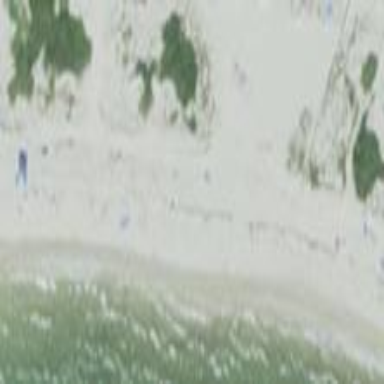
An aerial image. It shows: Sandy beach with natural surface.